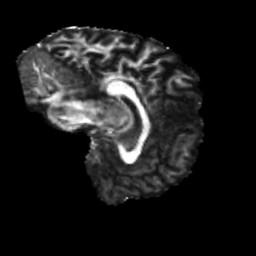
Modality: FA
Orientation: sagittal
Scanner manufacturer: siemens
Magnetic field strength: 3 T
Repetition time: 4 s
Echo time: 0.0594 s